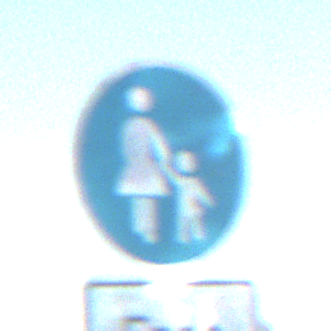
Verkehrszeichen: Gehweg
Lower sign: HinweisDurchVerbaleAngabe2
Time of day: MorningAfternoon
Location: Outdoor (Nature)
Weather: Clear
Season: Autumn
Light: Natural